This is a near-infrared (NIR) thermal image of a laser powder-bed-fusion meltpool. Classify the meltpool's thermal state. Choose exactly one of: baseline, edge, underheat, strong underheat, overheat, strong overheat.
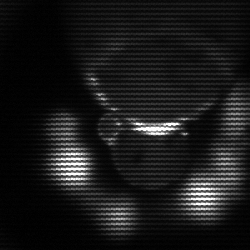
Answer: edge